Question: I want to achieve this:

But I am haven't been able to decrease the height of the tabs in 'ActionBarCompat'. My tab height currently is the default one.
I read that if I decrease the size of 'ActionBar' I can decrease the size of the tabs, and I have tried that but I want my 'ActionBar' to stay at its normal size.
I have tried generating custom styles from <URL> but it didn't help me change the height of the tabs.
This is my 'style.xml'
'''
<resources xmlns:android="http://schemas.android.com/apk/res/android">
<style name="Theme.Musclemonster" parent="@style/Theme.AppCompat.Light.DarkActionBar">
<item name="actionBarItemBackground">@drawable/selectable_background_musclemonster</item>
<item name="popupMenuStyle">@style/PopupMenu.Musclemonster</item>
<item name="dropDownListViewStyle">@style/DropDownListView.Musclemonster</item>
<item name="actionBarTabStyle">@style/Theme.Musclemonster.TabsStyle</item>
<item name="actionDropDownStyle">@style/DropDownNav.Musclemonster</item>
<item name="actionBarStyle">@style/ActionBar.Solid.Musclemonster</item>
<item name="actionModeBackground">@drawable/cab_background_top_musclemonster</item>
<item name="actionModeSplitBackground">@drawable/cab_background_bottom_musclemonster</item>
<item name="actionModeCloseButtonStyle">@style/ActionButton.CloseMode.Musclemonster</item>
<item name="actionBarTabTextStyle">@style/Theme.Musclemonster.TabsTextStyle</item>
<!-- Light.DarkActionBar specific -->
<item name="actionBarWidgetTheme">@style/Theme.Musclemonster.Widget</item>
</style>
<style name="ActionBar.Solid.Musclemonster" parent="@style/Widget.AppCompat.Light.ActionBar.Solid.Inverse">
<item name="background">@drawable/ab_solid_musclemonster</item>
<item name="backgroundStacked">@drawable/ab_stacked_solid_musclemonster</item>
<item name="backgroundSplit">@drawable/ab_bottom_solid_musclemonster</item>
<item name="progressBarStyle">@style/ProgressBar.Musclemonster</item>
</style>
<style name="ActionBar.Transparent.Musclemonster" parent="@style/Widget.AppCompat.ActionBar">
<item name="background">@drawable/ab_transparent_musclemonster</item>
<item name="progressBarStyle">@style/ProgressBar.Musclemonster</item>
</style>
<style name="PopupMenu.Musclemonster" parent="@style/Widget.AppCompat.PopupMenu">
<item name="android:popupBackground">@drawable/menu_dropdown_panel_musclemonster</item>
</style>
<style name="DropDownListView.Musclemonster" parent="@style/Widget.AppCompat.ListView.DropDown">
<item name="android:listSelector">@drawable/selectable_background_musclemonster</item>
</style>
<style name="ActionBarTabStyle.Musclemonster" parent="@style/Widget.AppCompat.ActionBar.TabView">
<item name="android:background">@drawable/tab_indicator_ab_musclemonster</item>
</style>
<style name="DropDownNav.Musclemonster" parent="@style/Widget.AppCompat.Spinner.DropDown.ActionBar">
<item name="android:background">@drawable/spinner_background_ab_musclemonster</item>
<item name="android:popupBackground">@drawable/menu_dropdown_panel_musclemonster</item>
<item name="android:dropDownSelector">@drawable/selectable_background_musclemonster</item>
</style>
<style name="ProgressBar.Musclemonster" parent="@style/Widget.AppCompat.ProgressBar.Horizontal">
<item name="android:progressDrawable">@drawable/progress_horizontal_musclemonster</item>
</style>
<style name="ActionButton.CloseMode.Musclemonster" parent="@style/Widget.AppCompat.ActionButton.CloseMode">
<item name="android:background">@drawable/btn_cab_done_musclemonster</item>
</style>
<!-- this style is only referenced in a Light.DarkActionBar based theme -->
<style name="Theme.Musclemonster.Widget" parent="@style/Theme.AppCompat">
<item name="popupMenuStyle">@style/PopupMenu.Musclemonster</item>
<item name="dropDownListViewStyle">@style/DropDownListView.Musclemonster</item>
</style>
<!-- This style is for tabs -->
<style name="Theme.Musclemonster.TabsStyle" parent="@style/Widget.AppCompat.Base.ActionBar.TabView">
<item name="android:background">@drawable/tabbackground</item>
</style>
<style name="Theme.Musclemonster.TabsTextStyle" parent="@style/Widget.AppCompat.Base.ActionBar.TabText">
<item name="android:textColor">@android:color/white</item>
</style>
</resources>
'''
This was generated by the Action Bar Style Generator. I have tried a lot of links from Google. I have around 20 tabs opened up in my Google Chrome right now. If I have missed any, kindly let me know. Or just let me know how can I achieve this style of tabs. Thanks!
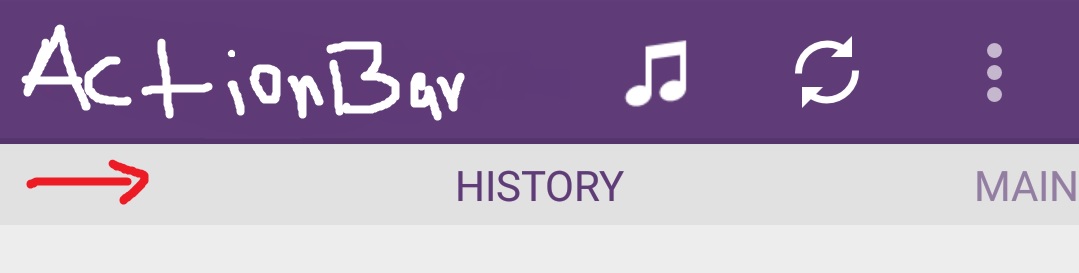
Answer: What you need is ViewPager with title strip control instead of tabs, look at <URL> to customize it.
'''
<android.support.v4.view.ViewPager
xmlns:android="http://schemas.android.com/apk/res/android"
android:id="@+id/pager"
android:layout_width="match_parent"
android:layout_height="match_parent">
<android.support.v4.view.PagerTitleStrip
android:id="@+id/pager_title_strip"
android:layout_width="match_parent"
android:layout_height="wrap_content"
android:layout_gravity="top"
android:background="#33b5e5"
android:textColor="#fff"
android:paddingTop="4dp"
android:paddingBottom="4dp" />
'''
Hope this helped!